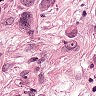
Metastatic tissue present: yes